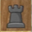
Piece: bR